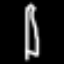
Label: pencil